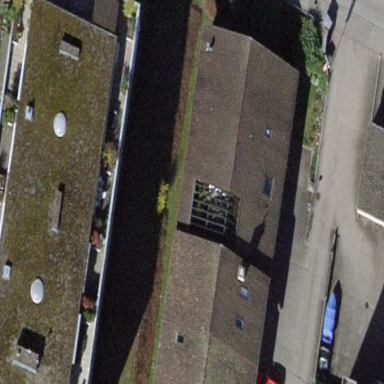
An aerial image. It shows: Image showing building with apartments.